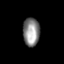
Tissue: prostate
Cell type: T cells
Senescence score: 0.3592
Nuclear area (px): 466
Mean DAPI intensity: 136.504